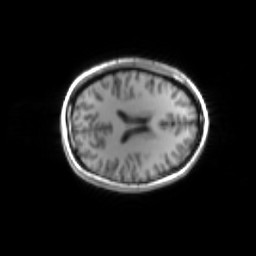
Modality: inplaneT1
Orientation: axial
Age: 29
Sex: female
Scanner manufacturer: siemens
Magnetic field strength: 3 T
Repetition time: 1.2 s
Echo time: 0.00251 s